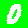
Digit: 0